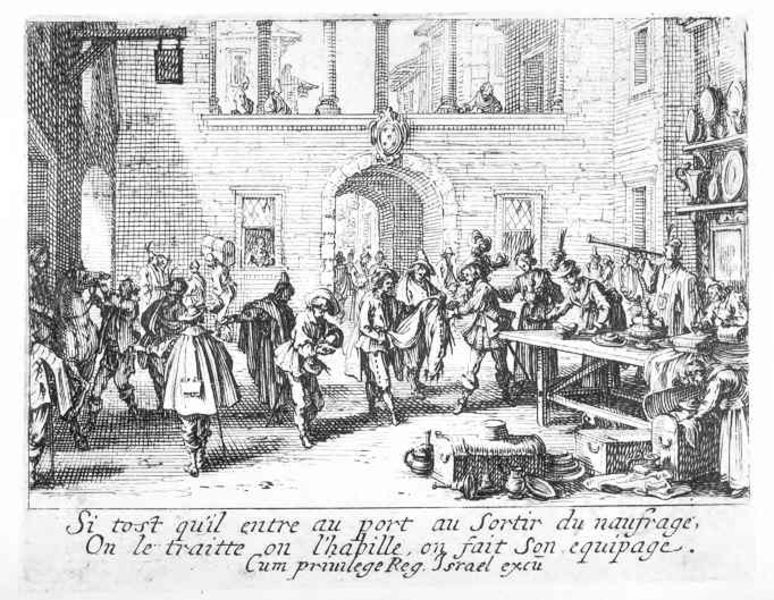
Titel: Die Einkleidung des Verlorenen Sohnes
Künstler: Jacques Callot
Standort: Karlsruhe
Institution: Staatliche Kunsthalle Karlsruhe
Schlagwörter: arch, architecture, balcony, cloaks, column, columns, court, crowd, hat, men, people, white, window, women, bench, black, dress, figures, france, group, interior, meeting, noir, room, skirt, table, windows, mirror, picture, print, vase, food, mass, building, street, village, spain, spanish, drawing, black and white, castle, etching, hats, illustration, sketch, boots, french, desk, door, scene, town, city, feast, ancient, cloak, music, trunk, antique, history, courtyard, ink, brick, place, boot, seal, horse, cane, chest, fair, horn, working, urban, port, plate, doorway, market, dance, cross hatching, trumpet, text, middle ages, words, satire, stores, sign, store, sale, sell, shop, blanc, shops, merchants, center, marketplace, selling, pillars, villag, markt, gallows, caption, political, femme, rounded arch, pewter, inquisition, carpenters, plates, chests, goods, tableau, mas, dark age, wimdow, tost, ireal, fils, peoplw, contrasr, evillage, gens, personnes, painteur, panteau, norriture, gomme